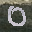
Label: 0